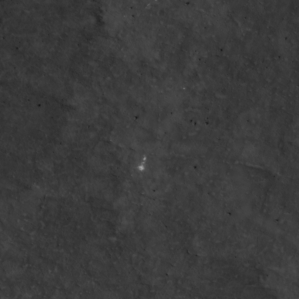
Label: non_frost